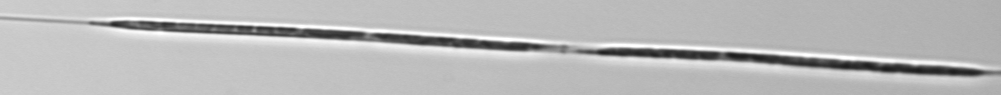
Label: Rhizosolenia